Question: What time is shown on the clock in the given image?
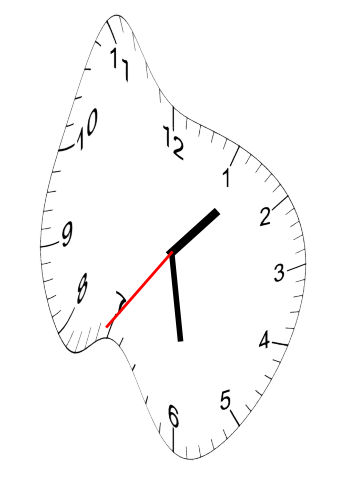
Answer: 01:28:36